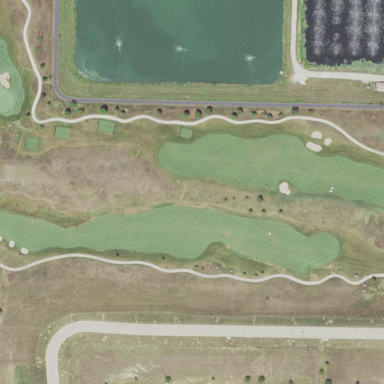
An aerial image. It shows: Area with grass used as rough in golf course.